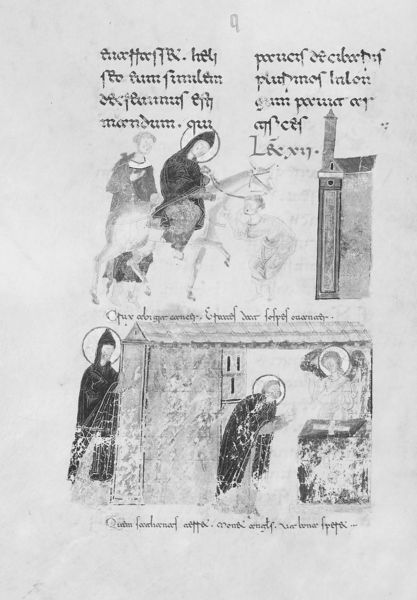
Titel: Lektionar des Desiderius von Montecassino
Institution: Rom, Biblioteca Vaticana
Schlagwörter: flügel, weiß, fenster, grau, männer, schwarz, gebäude, haus, esel, pferd, reiter, engel, schrift, papier, mauer, church, people, religious, robes, white, black, figures, gray, old, windows, woman, picture, buch, burg, kreuz, druck, seite, illustration, schwarzweiß, text, buchstaben, beten, altar, gemäuer, heiligenschein, christus, jesus, angel, griechisch, mittelalter, building, house, tower, heilige, drawing, maria, black and white, castle, army, saint, cross, writing, wings, josef, menschen, zeichnungen, latein, lateinisch, monk, medieval, religion, hut, horse, reins, book, christ, buchmalerei, illustrationen, codex, arabic, joseph, saints, stundenbuch, bible, blessing, page, latin, illumination, faded, words, buchseite, manuscript, halo, kirche, holy, donkey, rider, illuminated manuscript, halos, christentum, blatt, illuminated, heiliger, lithographie, alexanderroman, begger, burgen, sait, illustration', hand lettered